Question: I have made this dropdown menu but I'm stuck now and need your help.
There are 2 problems.
The links in the submenu aren't in their 'li' parent, instead they are positioned lower as you can see in <URL>.
The other problem is that there is supposed to be a full page width background below the main menu, as high as the currently viewed submenu. Like this:

I'm not even sure how to do this, i have tried some things but just cant achieve this. If you know of a similar menu like this please link to it maybe I can figure it out after seeing their code.
Here is the HTML:
'''
<nav class="main-nav">
<ul class="clearfix">
<li class="small"></li>
<li>
<a href="#">a us</a>
<ul>
<li><a href="#">asdsds</a></li>
<li><a href="#">sdds</a></li>
<li><a href="#">dssde</a></li>
<li><a href="#">dsdsdsf</a></li>
</ul>
</li>
<li>
<a href="#">ssdfd</a>
<ul>
<li><a href="#">afsdfs</a></li>
<li><a href="#">bmbnmb</a></li>
<li><a href="#">cvbcvb</a></li>
<li><a href="#">dfgdhdfg</a></li>
<li><a href="#">erterte</a></li>
</ul>
</li>
<li>
<a href="#">dsfs</a>
<ul>
<li><a href="#">dfsdfsd</a></li>
<li><a href="#">dsfsdfsd</a></li>
<li><a href="#">sdfsdf</a></li>
<li><a href="#">dsfsdfdsf</a></li>
<li><a href="#">sdfsdfsdf</a></li>
<li><a href="#">sdfsdfds</a></li>
<li><a href="#">sdfsdfsdf</a></li>
<li><a href="#">sdfdsfsd</a></li>
</ul>
</li>
<li>
<a href="#">sdf</a>
<ul>
<li><a href="#">sds</a></li>
<li><a href="#">sdds</a></li>
</ul>
</li>
<li><a href="#">sdfds</a></li>
<li><a href="#">sdds</a></li>
<li class="small"></li>
</ul>
</nav>
'''
And the CSS:
/* Navigation */
'''
nav.main-nav ul{
padding: 0;
background-color: #f6a000;
border-bottom: 1px solid #fff;
}
nav.main-nav > ul > li{
display: inline-block;
width: 16%;
height: 60px;
float: left;
line-height: 60px;
text-align: center;
border-right:1px solid #fff;
}
nav.main-nav ul > li:last-child{
border: none;
}
nav.main-nav > ul > li > a{
width: 100%;
height: 100%;
display: inline-block;
text-transform: uppercase;
color: #fff;
font-size: 16px;
font-weight: bold;
}
nav.main-nav ul li:hover{
background-color: #F67900;
}
nav.main-nav ul li.small{
width: 2%;
}
nav.main-nav li ul{
position: absolute;
width: 16%;
z-index: 100;
/*left: 0;*/
display: none;
}
nav.main-nav li:hover ul{
display: block;
}
nav.main-nav li li{
display: block;
float: none;
width: 100%;
height: 20px;
background-color: #F67900;
}
nav.main-nav li li a{
line-height: 20px;
color: #fff;
height: 20px;
display: inline-block;
}
nav.main-nav li li:hover a{
color: #F35900;
}
.clearfix:after {
content: " "; /* Older browser do not support empty content */
visibility: hidden;
display: block;
height: 0;
clear: both;
}
'''
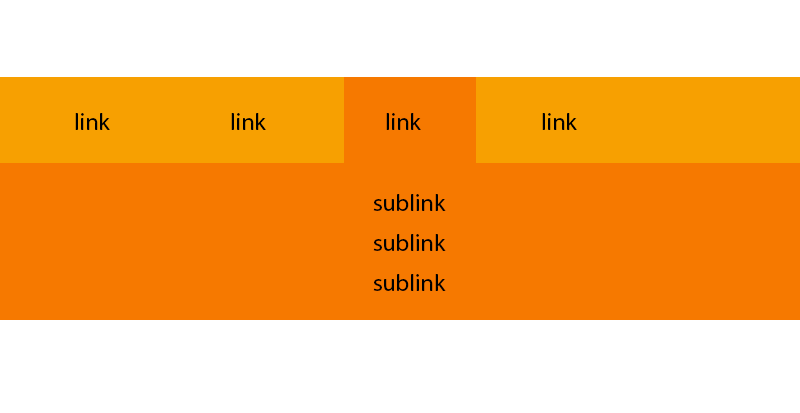
Answer: This is not my code, but I found another fiddle that does pretty much what you're looking for (with different styles. Instead of reinventing the wheel, I decided to link this:
<URL>
and the CSS:
'''
body { overflow-x: hidden; } /* trick from css-tricks comments */
/* FIRST LEVEL */
.nav > ul > li {
display: inline-block;
position: relative;
padding: 3px 10px 3px 0;
z-index: 100;
}
/* SECOND LEVEL */
.nav > ul > li > ul {
position: absolute;
left: 0;
top: 100%;
padding: 0 1000em; /* trick from css-tricks comments */
margin: 0 -1000em; /* trick from css-tricks comments */
z-index: 101;
visibility: hidden;
opacity: 0;
background: rgba(255, 240, 240, 0.8);
}
.nav > ul > li:hover > ul {
visibility: visible;
opacity: 1;
}
.nav > ul > li > ul > li {
padding: 3px 0;
}
.nav > ul > li:hover .drop {
font-weight: bold;
}
'''